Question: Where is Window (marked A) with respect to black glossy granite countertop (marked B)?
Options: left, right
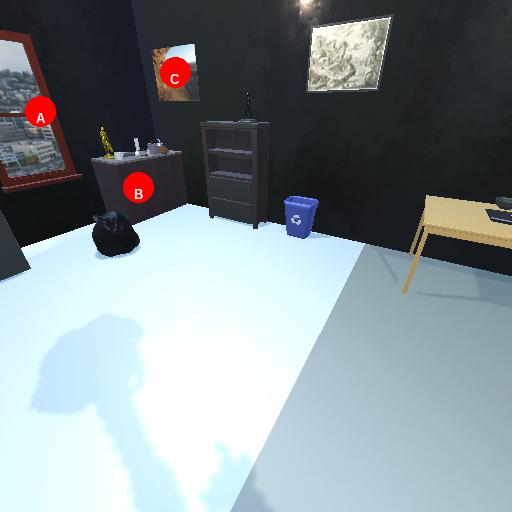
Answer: left